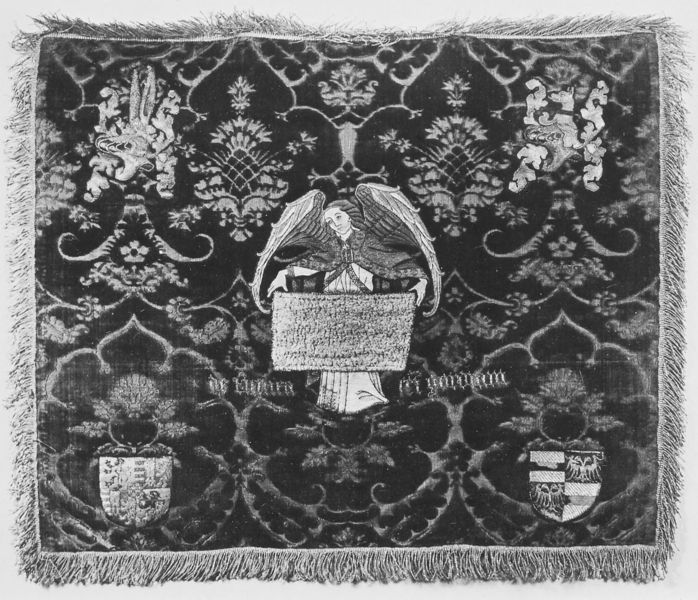
Titel: Reliquientuch VI
Standort: Blankenheim, St. Mariä Himmelfahrt (EU - D - NRW)
Schlagwörter: adler, blätter, flügel, vogel, blumen, hund, tuch, muster, ornament, teppich, samt, niederlande, fransen, stickerei, stoff, engel, ranken, schrift, gobelin, wandteppich, floral, ornamente, foto, rechteck, text, helm, brokat, wappen, jesus, zentrum, textil, quadrat, spruchband, uster, tapiserie, sticherei, spruchbanner, granatapfelmuster